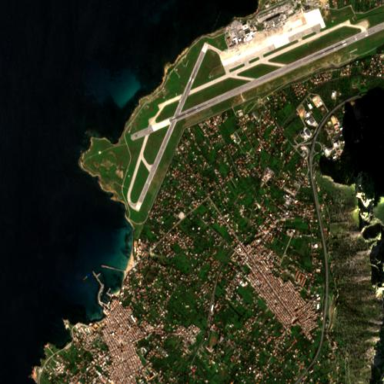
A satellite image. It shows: International public aerodrome.